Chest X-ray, PA view. Patient: 17 years old, sex M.
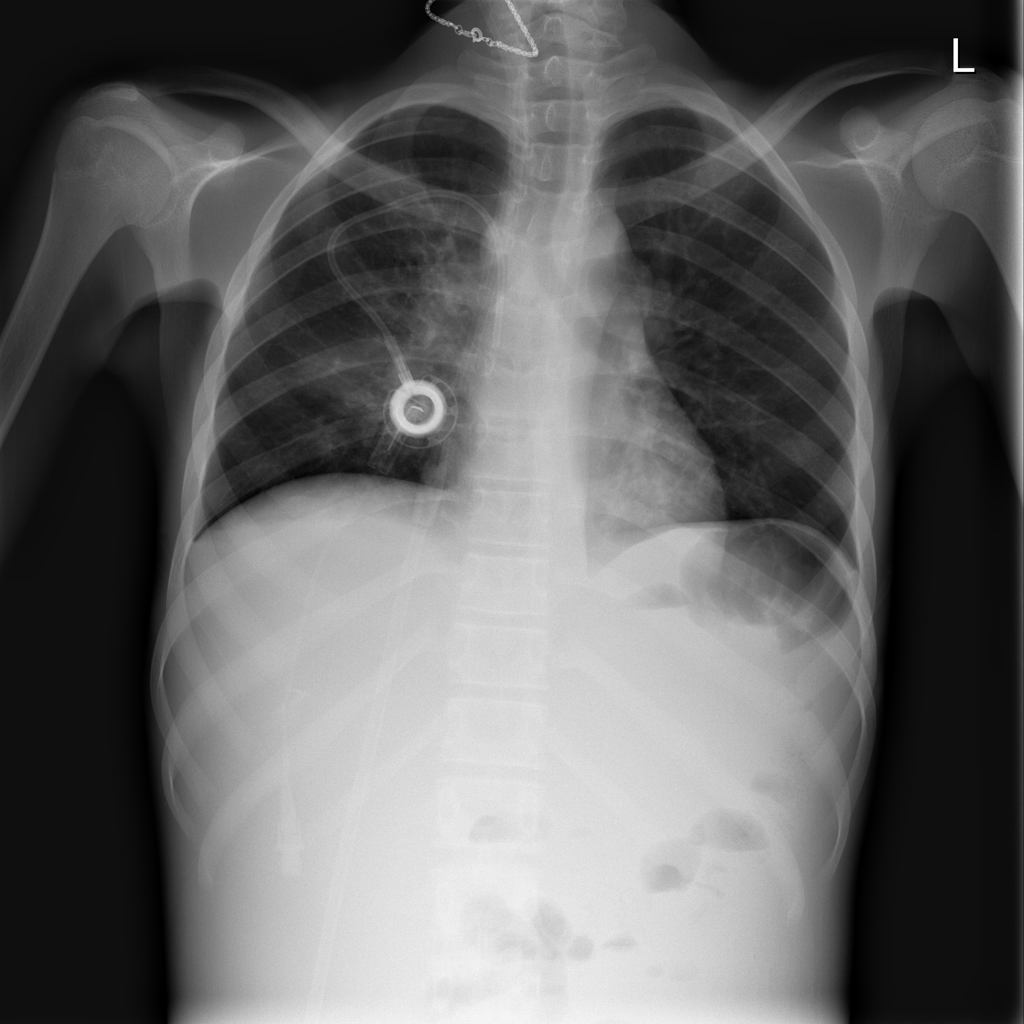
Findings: Effusion, Mass